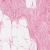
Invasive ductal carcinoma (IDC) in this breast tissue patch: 0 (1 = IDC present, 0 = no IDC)